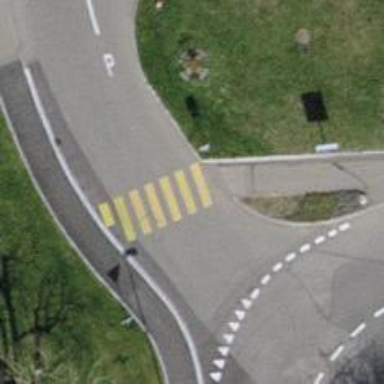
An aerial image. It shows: Zebra crossing on the road.